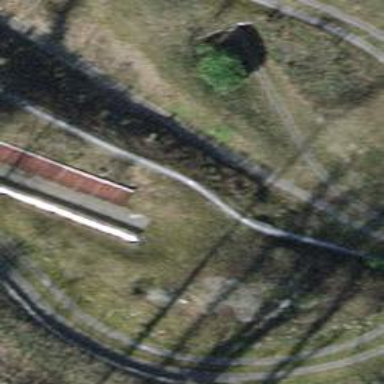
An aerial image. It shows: Miniature railway.